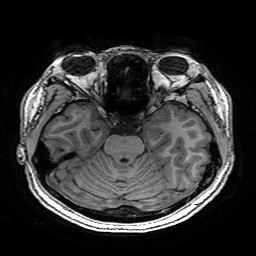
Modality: T1w
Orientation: coronal
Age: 18
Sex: female
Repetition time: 0.0077 s
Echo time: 0.0034 s